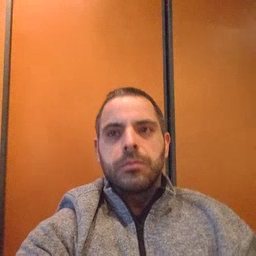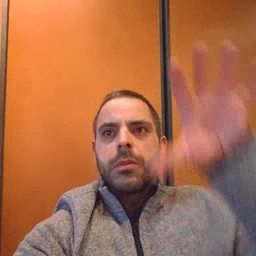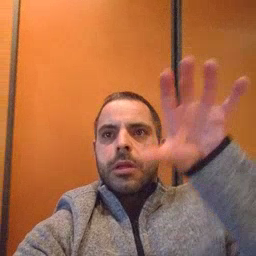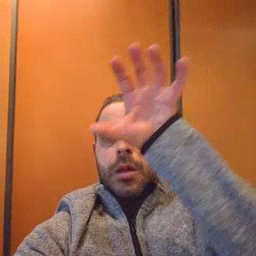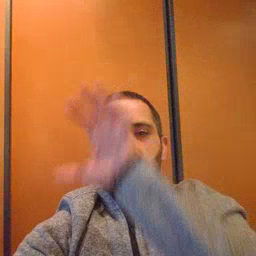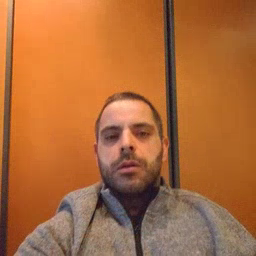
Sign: cloud